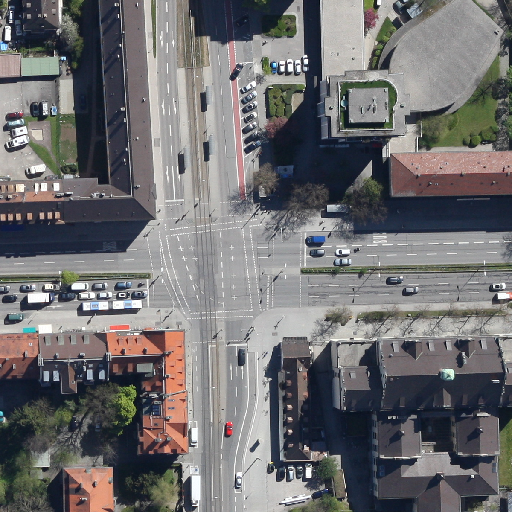
Referring expression: heavy-duty vehicle in the parking area